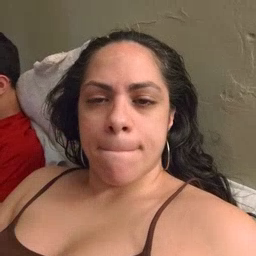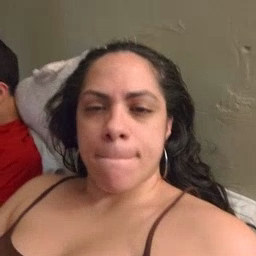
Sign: gum